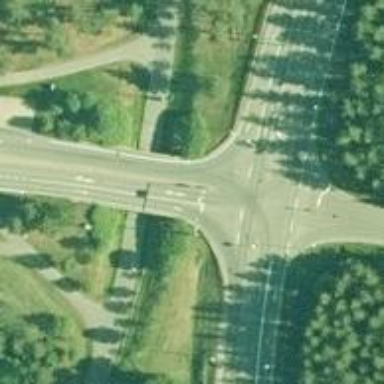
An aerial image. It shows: Asphalt cycleway.